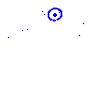
Particle: proton